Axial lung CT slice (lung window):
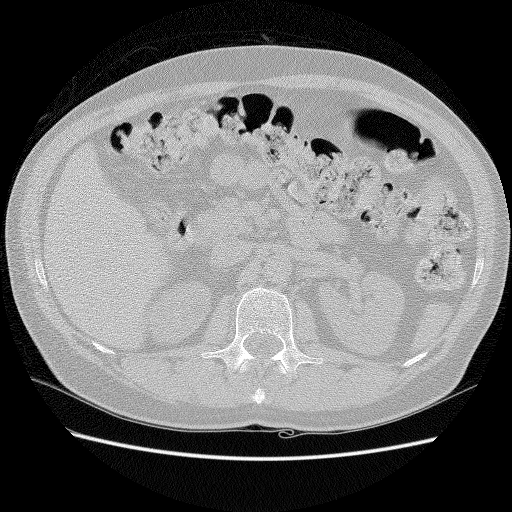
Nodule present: no